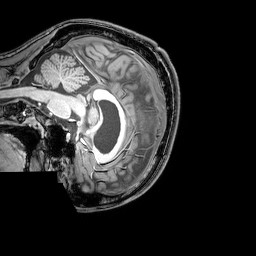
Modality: T1w
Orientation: sagittal
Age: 21
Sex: male
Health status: healthy
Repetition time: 0.081 s
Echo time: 0.037 s